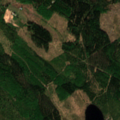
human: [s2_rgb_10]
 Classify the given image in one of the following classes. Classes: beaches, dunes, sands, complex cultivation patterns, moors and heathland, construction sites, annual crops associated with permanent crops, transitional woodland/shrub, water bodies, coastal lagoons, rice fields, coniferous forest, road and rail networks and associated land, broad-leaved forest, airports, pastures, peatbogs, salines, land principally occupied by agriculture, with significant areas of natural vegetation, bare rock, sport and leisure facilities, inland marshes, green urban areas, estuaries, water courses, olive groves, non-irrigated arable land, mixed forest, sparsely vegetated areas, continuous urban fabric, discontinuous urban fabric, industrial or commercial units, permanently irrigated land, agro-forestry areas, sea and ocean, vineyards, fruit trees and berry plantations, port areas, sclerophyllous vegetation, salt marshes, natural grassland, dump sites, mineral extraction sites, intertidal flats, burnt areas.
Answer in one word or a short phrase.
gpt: mixed forest, transitional woodland/shrub, water bodies